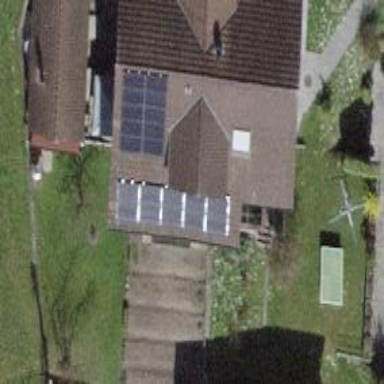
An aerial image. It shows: Solar power generator using photovoltaic panels.